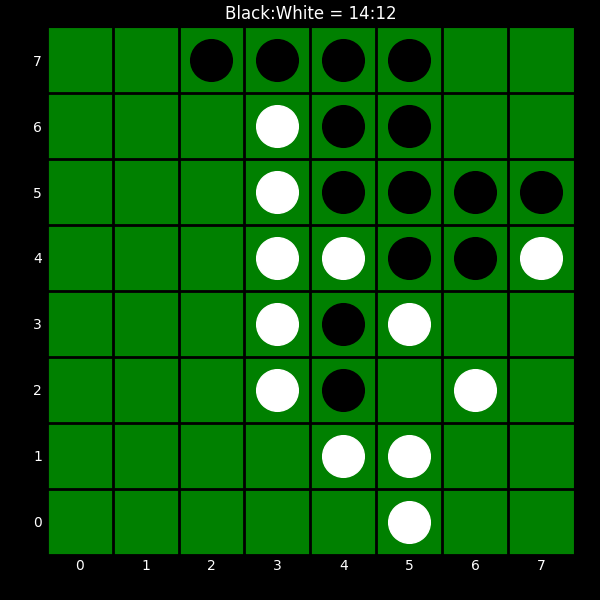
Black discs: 14
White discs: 12